Question: Since several days I am trying to resolve the folowing issue, reading all I found around the web about npapi on mac.
The goal is to have a npapi plugin which works for safari and firefox(mac).
My software (that I can not rewrite specialy for this purpose hase about 45000 lines of C code) is based on a NSView attached to a NSDocument....
I have a webkit version based plugin that I must trash (thanks to Apple!) based to the same NSView.
I have a npapi version plugin which works fine on firefox. In this npapi plugin, I take the carbon window ref, I make a NSWindow based on that:
NSWindow *browserWindow = [[[NSWindow alloc] initWithWindowRef:wind]autorelease];
and I put my NSView on this window and that works.
Now the pb is that I can not do the same thing on safari.
Look at attached picture, the window is not in the safari's window!

I tryed several ways... it dose not work.
Can a cocoa's gourou says where I am making something wrong? or is this a known issue?
NPError NPP_SetWindow(NPP instance, NPWindow* window){
NP_CGContext *ctx = window->window;
void *wind = ctx->window;
...
in the NSView init function:
'''
NSWindow *browserWindow = [[NSWindow alloc] initWithWindowRef:wind];
self = [super initWithFrame:frame];
if( self )
{
[browserWindow makeFirstResponder: self];
[self setNextResponder: nil];
[browserWindow setContentView:self];
[self webPlugInInitialize];// my own initializing
}
return self;
'''
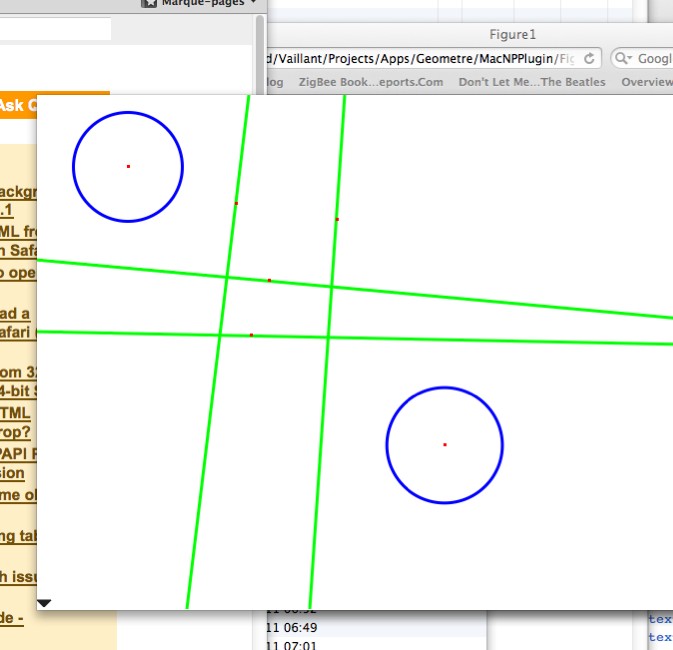
Answer: In Safari 5.1, the web rendering is not done by Safari itself, but on a different process to enhance security. Open up the Activity Monitor, and you see that background process called "Safari Web Process" or something like that.
So, you can't and shouldn't create 'NSWindow' based on the Carbon window ref which can be obtained within NPAPI plugin.
Read <URL> on this point. You should request the core graphics drawing method, and then the 'WindowRef' field of 'NP_CGContext' should have a 'NSWindow*', not the Carbon window ref.